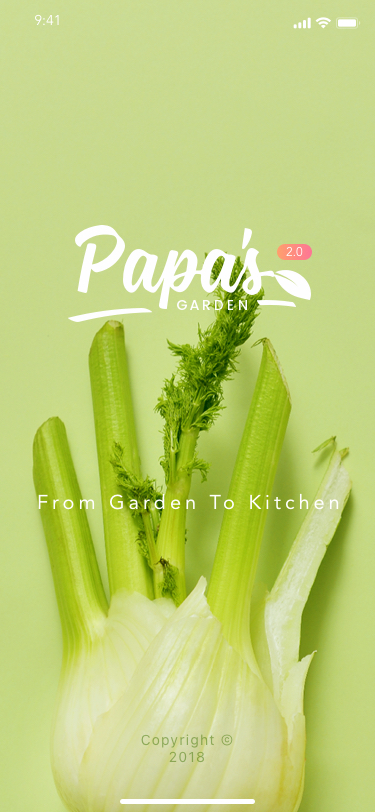
Text in this UI design:
From Garden To Kitchen
Copyright © 2018
2.0